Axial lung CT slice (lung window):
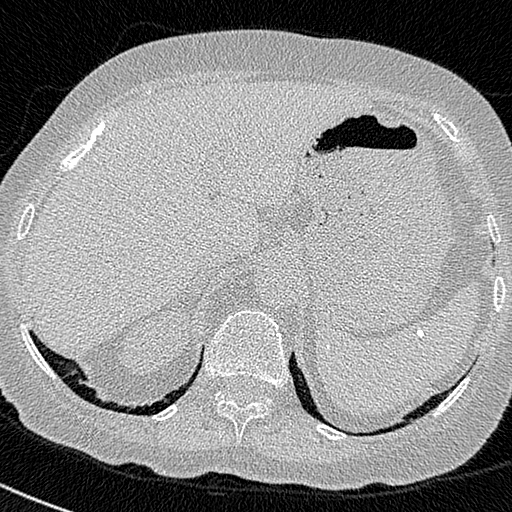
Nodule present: no